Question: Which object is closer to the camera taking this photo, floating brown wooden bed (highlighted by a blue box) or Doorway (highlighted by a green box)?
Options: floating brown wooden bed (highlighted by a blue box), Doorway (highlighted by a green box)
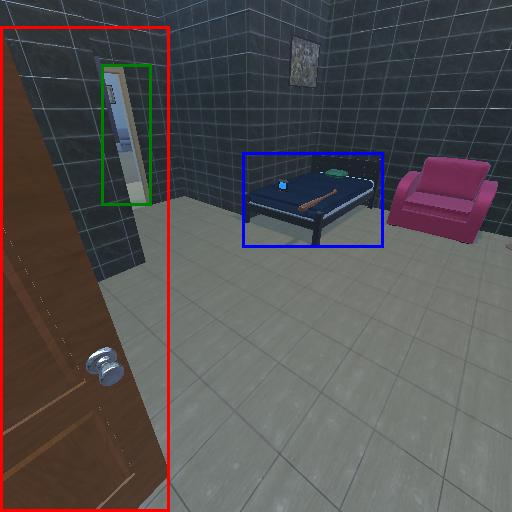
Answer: floating brown wooden bed (highlighted by a blue box)